Question: I have created Kafka Standalone.properties file to built a connection. The file is placed at home/kafka/config/connect-standalone.properties as given below:
'''
bootstrap.servers=localhost:9092
key.converter=org.apache.kafka.connect.storage.StringConverter
value.converter=org.apache.kafka.connect.json.JsonConverter
key.converter.schemas.enable=false
value.converter.schemas.enable=false
offset.storage.file.filename=/tmp/connect.offsets
offset.flush.interval.ms=10000
plugin.path=/home/kafka-connect-cassandra-sink-1.4.0/kafka-connect-cassandra-sink-1.4.0.jar
############################# Zookeeper #############################
# Zookeeper connection string (see zookeeper docs for details).
# This is a comma separated host:port pairs, each corresponding to a zk
# server. e.g. "127.0.0.1:3000,127.0.0.1:3001,127.0.0.1:3002".
# You can also append an optional chroot string to the urls to specify the
# root directory for all kafka znodes.
zookeeper.connect=localhost:2181
# Timeout in ms for connecting to zookeeper
zookeeper.connection.timeout.ms=18000
#listeners=PLAINTEXT://:9092
advertised.listeners=PLAINTEXT://localhost:9092
'''
At second step I have added kafka-connect-cassandra-sink-1.4.0 file. The file is placed at the path home/kafka-connect-cassandra-sink-1.4.0 , the file is given below:
'''
name=users-sink
connector.class=com.datastax.oss.kafka.sink.CassandraSinkConnector
tasks.max=10
loadBalancing.localDc=datacenter1
contactPoints=localhost
port=9042
username=...
password=...
topics=demo
topic.demo.demo.users.mapping=lastname=value.lastname, firstname=value.firstname, email=value.email
'''
On my PC Zookeeper is already running and I have also started the Kafka with the following command 'bin/kafka-server-start.sh config/connect-standalone.properties'
Now for connecting kafka to sink connector I used the following command 'sudo kafka/config/connect-standalone.properties kafka-connect-cassandra-sink-1.4.0/conf/cassandra-sink-standalone.properties &> standalone-mode.log &'
My standalone-mode.log file is empty(I am assuming that means no error because in previous attempts there were errors in this log file which i have resolved ).
Now for uploading the text file through kafka sink connector in cassandra I have used the following command 'cat Desktop/users.txt | kafka/bin/kafka-console-producer.sh --broker-list localhost:9092 --topic demo --property "parse.key=true" --property "key.separator=:"; sleep 10;'
Again there is no error on terminal.
But Now the problem is when I am writing a query to view the data in cassandra database the table is empty:

user.txt file is given below:
'''
Pruitt:{"lastname":"Pruitt", "firstname":"Allie", "email":"allie@example.com"}
Krause:{"lastname":"Krause", "firstname":"Duncan", "email":"duncan@example.com"}
Chase:{"lastname":"Chase", "firstname":"Juana", "email":"juana@example.com"}
Estrada:{"lastname":"Estrada", "firstname":"Edward", "email":"edward@example.com"}
Singleton:{"lastname":"Singleton", "firstname":"Marie", "email":"Marie@example.com"}
Poole:{"lastname":"Poole", "firstname":"Olivia", "email":"olivia@example.com"}
Marks:{"lastname":"Marks", "firstname":"Timothy", "email":"timothy@example.com"}
Suarez:{"lastname":"Suarez", "firstname":"Claud", "email":"claud@example.com"}
Sloan:{"lastname":"Sloan", "firstname":"Eloy", "email":"eloy@example.com"}
Rodriguez:{"lastname":"Rodriguez", "firstname":"Gale", "email":"gale@example.com"}
Bautista:{"lastname":"Bautista", "firstname":"Constance", "email":"Constance@example.com"}
Mcintyre:{"lastname":"Mcintyre", "firstname":"Donte", "email":"donte@example.com"}
Lang:{"lastname":"Lang", "firstname":"Willa", "email":"willa@example.com"}
Richmond:{"lastname":"Richmond", "firstname":"Dionne", "email":"dionne@example.com"}
'''
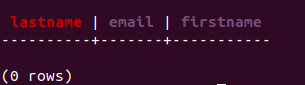
Answer: > started the Kafka with the following command 'bin/kafka-server-start.sh config/connect-standalone.properties'
You don't start brokers with the Connect properties, you need to use 'server.properties'
Plus did you verify Kafka is actually running by creating topics and other tasks mentioned in the official quickstart?
> standalone-mode.log file is empty(I am assuming that means no error
Not necessarily. You're not capturing stderr with that command. e.g '2>&1'
> now connecting kafka to sink connector I used the following command 'sudo kafka/config/connect-standalone.properties kafka-connect-cassandra-sink-1.4.0/conf/...'
> received the following error : 'command not found kafka/config/connect-standalone.properties'...
Properties files are not executable. You need to run 'connect-standalone.sh' which takes those two connect properties files as arguments